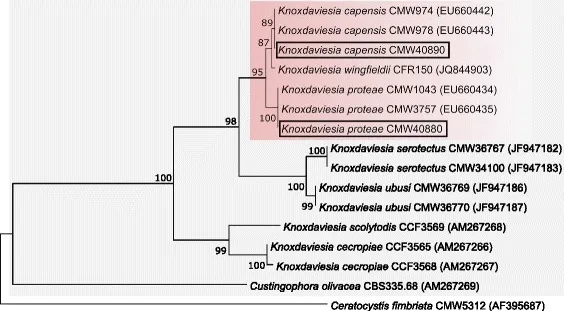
Maximum Likelihood tree illustrating the phylogenetic position of K. Capensis and K. Proteae in the Gondwanamycetaceae (grey block). The Protea-associated species are shaded red and the two isolates for which genome sequences were determined are indicated with a box. The sequences of the Internal Transcribed Spacer (ITS) region (available from GenBank , accession numbers in brackets following isolate numbers) were aligned in MAFFT 7. The phylogeny was calculated in MEGA6 using the Tamura-Nei substitution model, 1000 bootstrap replicates and Ceratocystis fimbriata (Ceratocystidaceae) as an outgroup.
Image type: chart (chart)